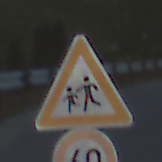
Verkehrszeichen: KinderRechts
Zusatzzeichen unten: Geschwindigkeit60
Umgebung: Outdoor, RoadRail
Tageszeit: SunriseSunset
Wetter: Clear
Licht: Natural
Jahreszeit: NotSpecified
Kontrast: LowContrast